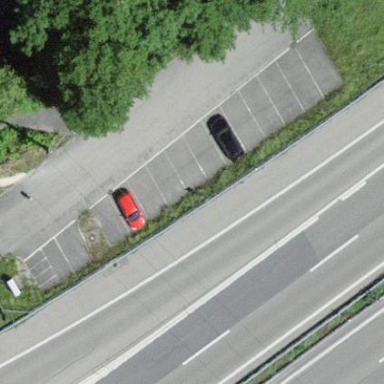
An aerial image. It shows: Parking area with surface.